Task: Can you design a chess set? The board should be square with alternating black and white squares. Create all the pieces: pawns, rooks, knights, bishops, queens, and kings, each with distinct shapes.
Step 4318:
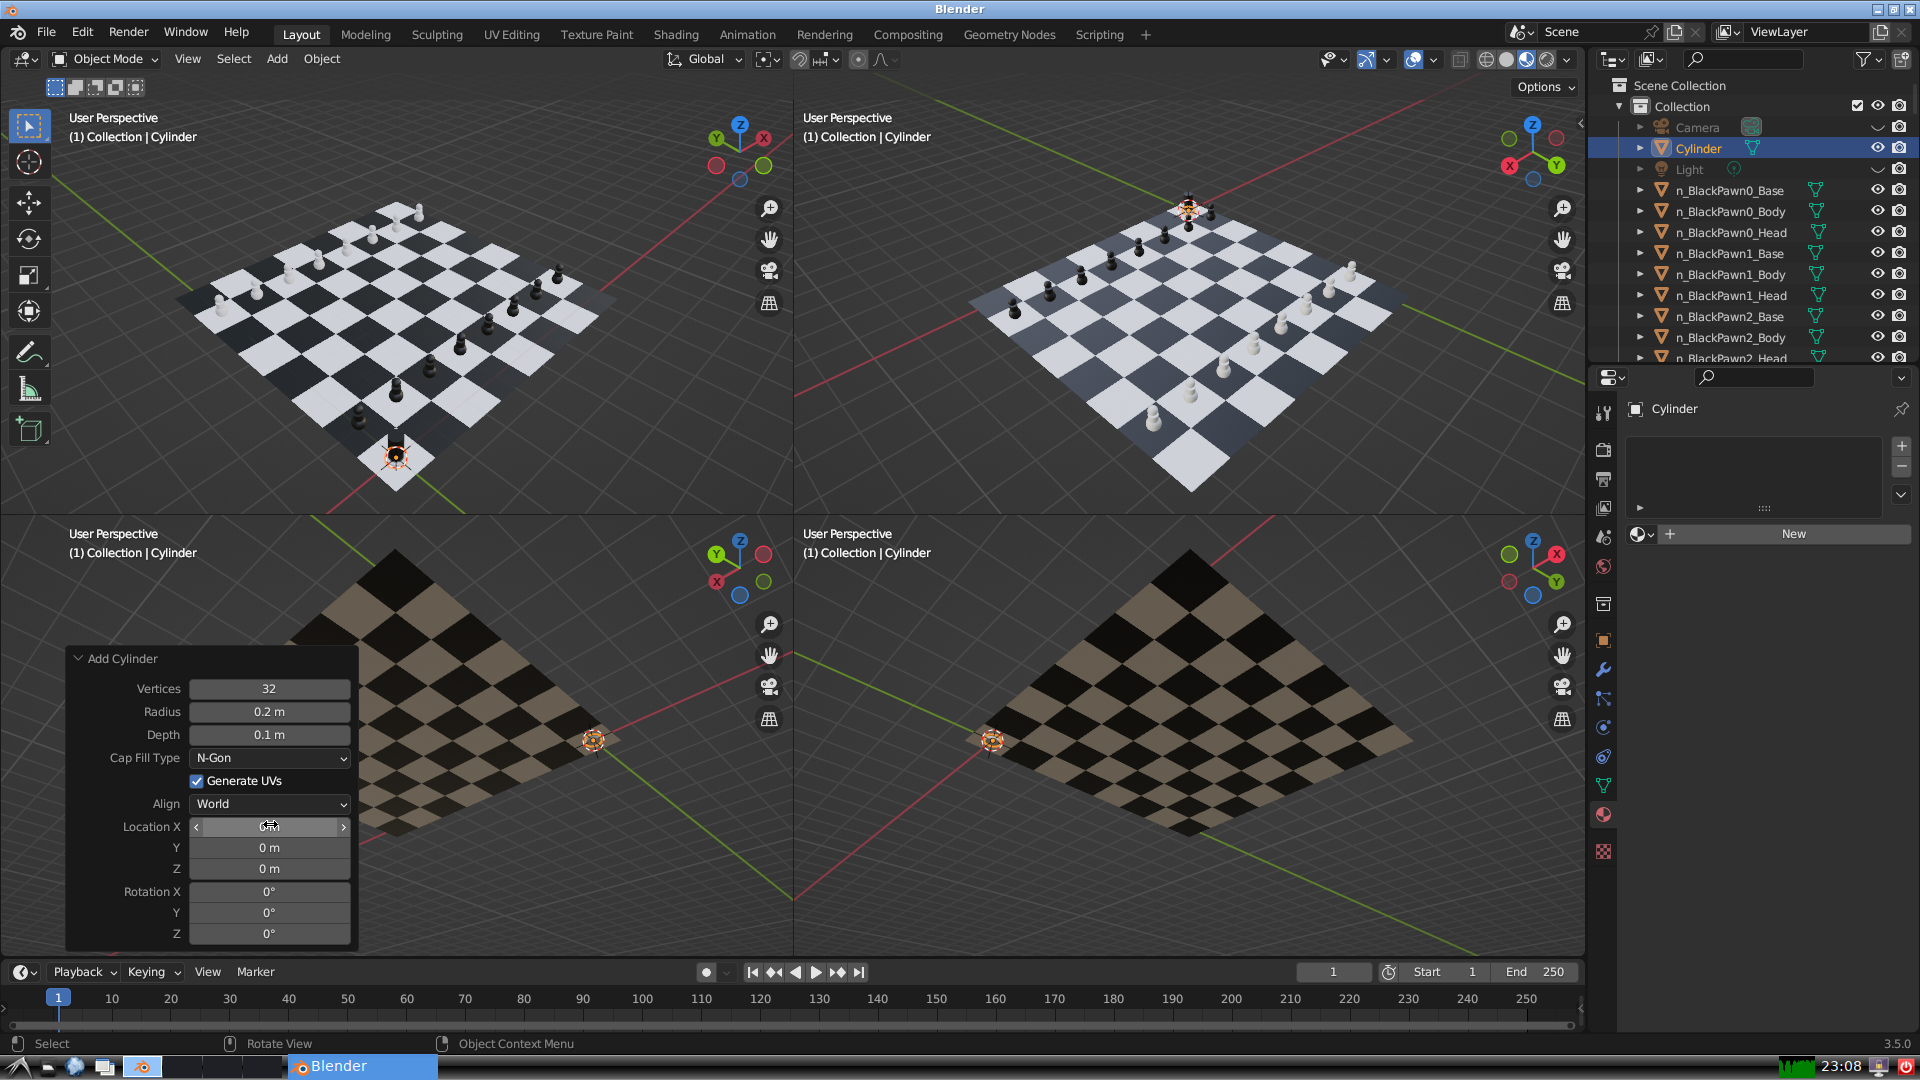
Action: click: no